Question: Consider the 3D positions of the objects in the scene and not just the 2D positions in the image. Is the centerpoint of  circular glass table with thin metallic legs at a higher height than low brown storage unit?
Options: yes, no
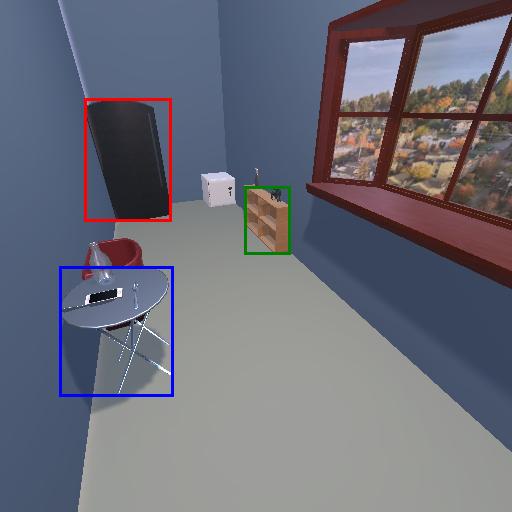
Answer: yes